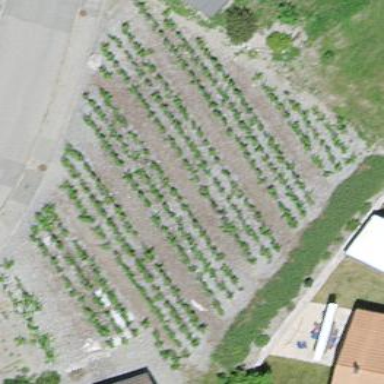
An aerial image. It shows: Vineyard growing grapes.